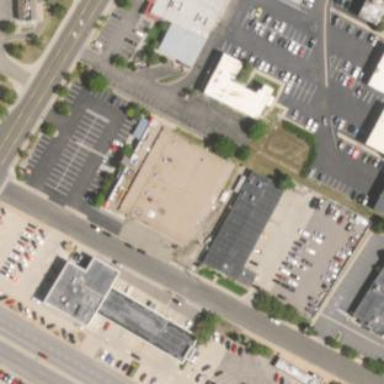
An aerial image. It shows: Building that houses bowling alley.